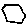
Label: hexagon